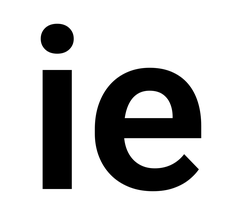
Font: Roboto_SemiBold